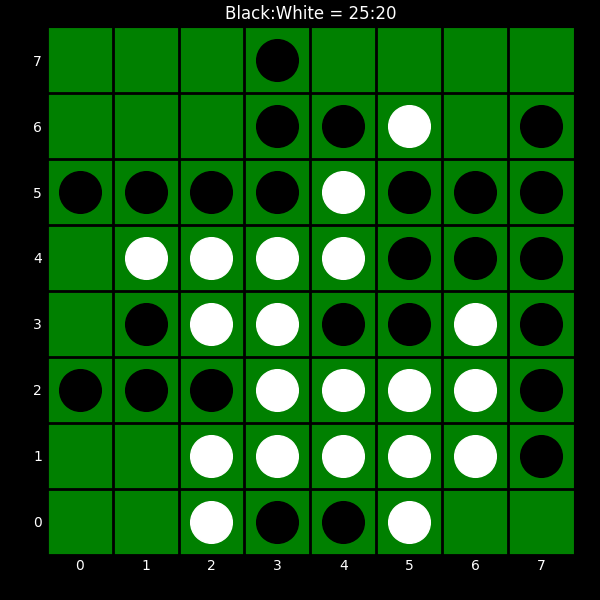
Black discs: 25
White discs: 20